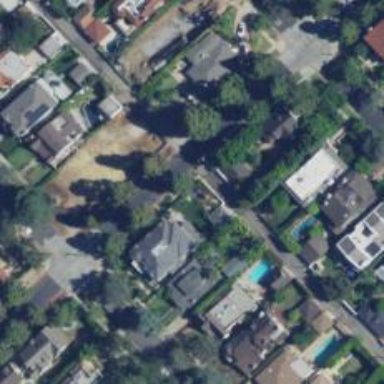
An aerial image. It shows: Asphalt alley serving residential properties.